Question: I want to layout my items in a Windows Phone 8.1 app, not silverlight, in the following order:

I did some research and tried different panels, but I can't find the right ones :[
I could use a grid and achive that design, BUT I want to add items over a binding and then I would have to change the grid somehow :/
xaml Layout
'''
<Page.DataContext>
<uc:Test/>
</Page.DataContext>
<ScrollViewer>
<ItemsControl ItemsSource="{Binding t}">
<ItemsControl.ItemsPanel>
<ItemsPanelTemplate>
<StackPanel/>
</ItemsPanelTemplate>
</ItemsControl.ItemsPanel>
<ItemsControl.ItemTemplate>
<DataTemplate>
<Border BorderBrush="Aqua"
BorderThickness="3"
Width="100" Height="100">
<TextBlock Text="{Binding}"/>
</Border>
</DataTemplate>
</ItemsControl.ItemTemplate>
</ItemsControl>
</ScrollViewer>
'''
test.cs
'''
public class Test
{
public ObservableCollection<string> t { get; set; }
public Test()
{
t = new ObservableCollection<string>();
t.Add("a");
t.Add("b");
t.Add("c");
t.Add("d");
t.Add("e");
}
}
'''
ALSO, I did write a wrong information in the comment below, sorry.
Every Item has the same width, so count and width, will/would give me the position in column and row.
Implementation of PrepareContainerForItemOverride so far:
'''
public class ExtendedItemsControl : ItemsControl
{
protected override void PrepareContainerForItemOverride(DependencyObject element, object item)
{
base.PrepareContainerForItemOverride(element, item);
var grid = element as ContentPresenter;
var count = 0; // <- Count of Items in the Grid
var width = 0; // <- width of the current Element
//if (count * width / grid.ActualWidth > 1)
// grid.RowDefinitions.Add(new RowDefinition());
Grid.SetRow(grid, 0);
}
}
'''
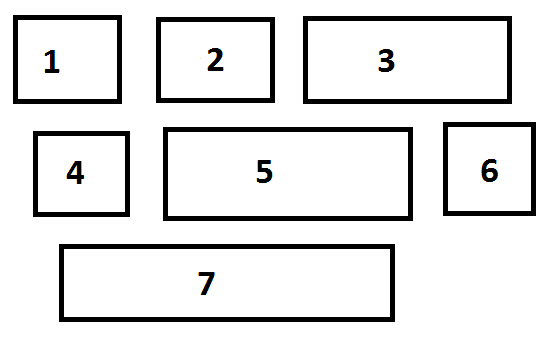
Answer: You can use a Grid along with an 'ItemsControl' to achieve the ItemsSource binding:
- 'ItemsPanel'- 'Grid.Row''Grid.Column'
For the first part (it looks from the picture like you have 4 columns and 3 rows):
'''
<local:ExtendedItemsControl ItemsSource="{Binding MyItems}">
<local:ExtendedItemsControl.ItemsPanel>
<ItemsPanelTemplate>
<Grid>
<Grid.RowDefinitions>
<RowDefinition />
<RowDefinition />
<RowDefinition />
</Grid.RowDefinitions>
<Grid.ColumnDefinitions>
<ColumnDefinition />
<ColumnDefinition />
<ColumnDefinition />
<ColumnDefinition />
</Grid.ColumnDefinitions>
</Grid>
</ItemsPanelTemplate>
</local:ExtendedItemsControl.ItemsPanel>
</local:ExtendedItemsControl>
'''
For the second part, I suggest overriding 'OnItemsChanged', and setting the Grid attached properties on each item container as needed. You could do this by using the implicit sequence of the items:
'''
public class ExtendedItemsControl : ItemsControl
{
protected override void OnItemsChanged(NotifyCollectionChangedEventArgs e)
{
base.OnItemsChanged(e);
var item2 = this.ItemContainerGenerator.ContainerFromItem(e.NewItems[1]);
Grid.SetColumn(item2, 1);
var item3 = this.ItemContainerGenerator.ContainerFromItem(e.NewItems[2]);
Grid.SetColumn(item3, 2);
Grid.SetColumnSpan(item3, 2);
var item4 = this.ItemContainerGenerator.ContainerFromItem(e.NewItems[3]);
Grid.SetRow(item4, 1);
// etc ...
}
}
'''
The above assumes that your source collection doesn't not change once bound -- if it does change, you might consider overriding 'PrepareContainerForItemOverride' instead, and setting its Grid Row/Column properties with reference to a property on the item model ("ItemIndex" or whatever):
'''
protected override void PrepareContainerForItemOverride(DependencyObject element, object item)
{
base.PrepareContainerForItemOverride(element, item);
var contentPresenter = (ContentPresenter)element;
var itemModel = (MyItemModel)item;
switch (itemModel.ItemIndex)
{
case 1:
Grid.SetColumn(contentPresenter, 1);
break;
case 2:
Grid.SetColumn(contentPresenter, 2);
Grid.SetColumnSpan(contentPresenter, 2);
break;
// etc
}
}
'''